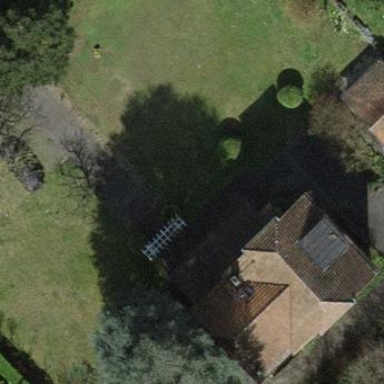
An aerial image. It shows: Garden surrounded by fence.